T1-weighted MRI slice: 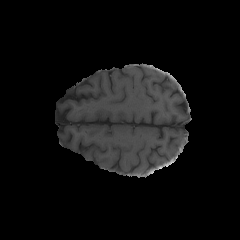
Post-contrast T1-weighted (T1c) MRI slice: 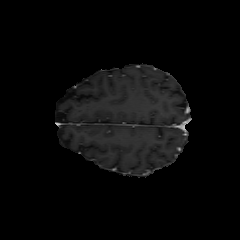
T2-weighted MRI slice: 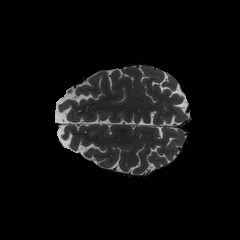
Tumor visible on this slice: no